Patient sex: F
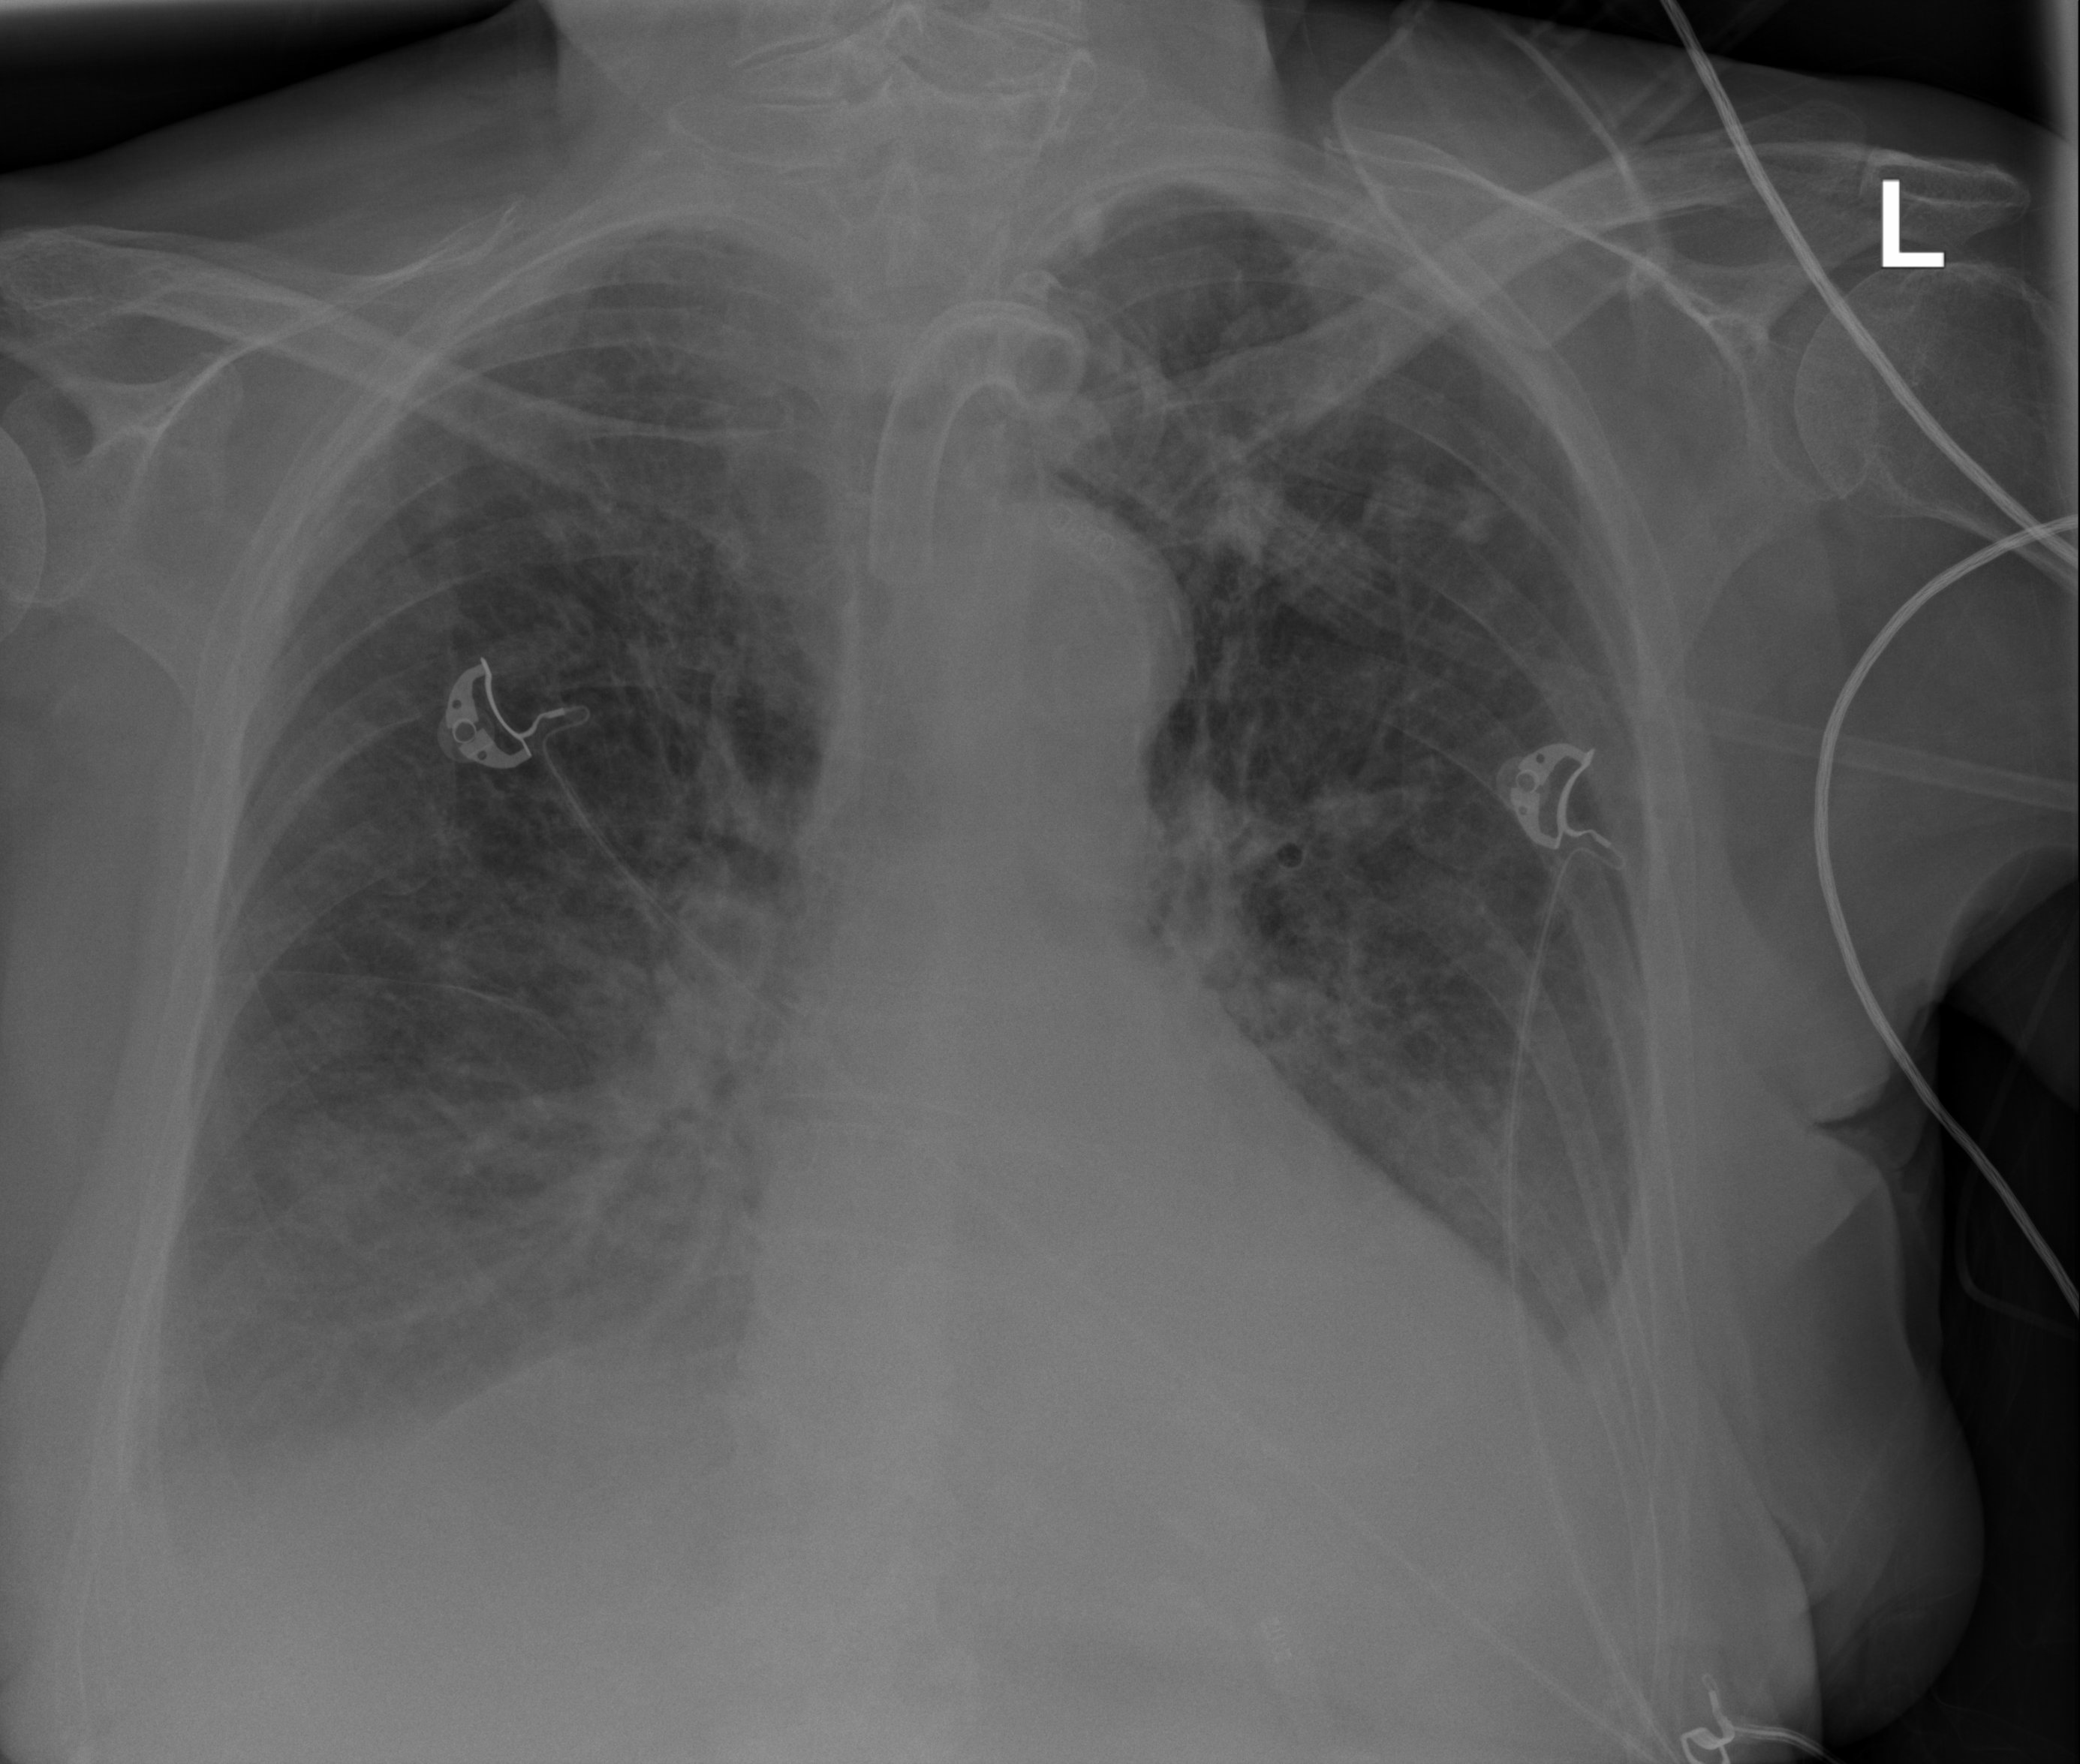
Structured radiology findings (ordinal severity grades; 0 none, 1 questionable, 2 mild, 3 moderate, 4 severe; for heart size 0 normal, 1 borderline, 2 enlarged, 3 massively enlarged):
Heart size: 0
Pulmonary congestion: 2
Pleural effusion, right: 2
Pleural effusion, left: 0
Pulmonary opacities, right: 2
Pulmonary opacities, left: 0
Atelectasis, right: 2
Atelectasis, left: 2